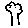
Label: tree